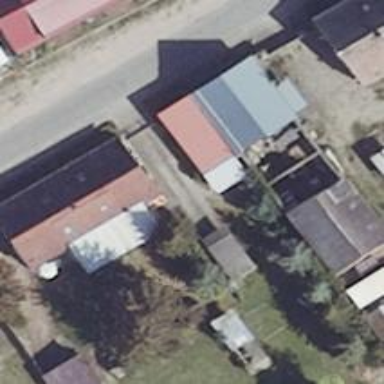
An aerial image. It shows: Simple house.